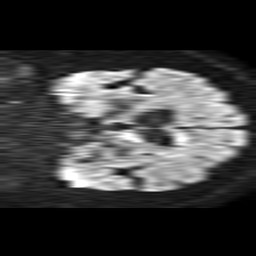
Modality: TRACE
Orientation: coronal
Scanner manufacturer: philips
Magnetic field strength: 1.5 T
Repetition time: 4.6 s
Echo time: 0.08631 s